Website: crate-barrel
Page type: billing-address
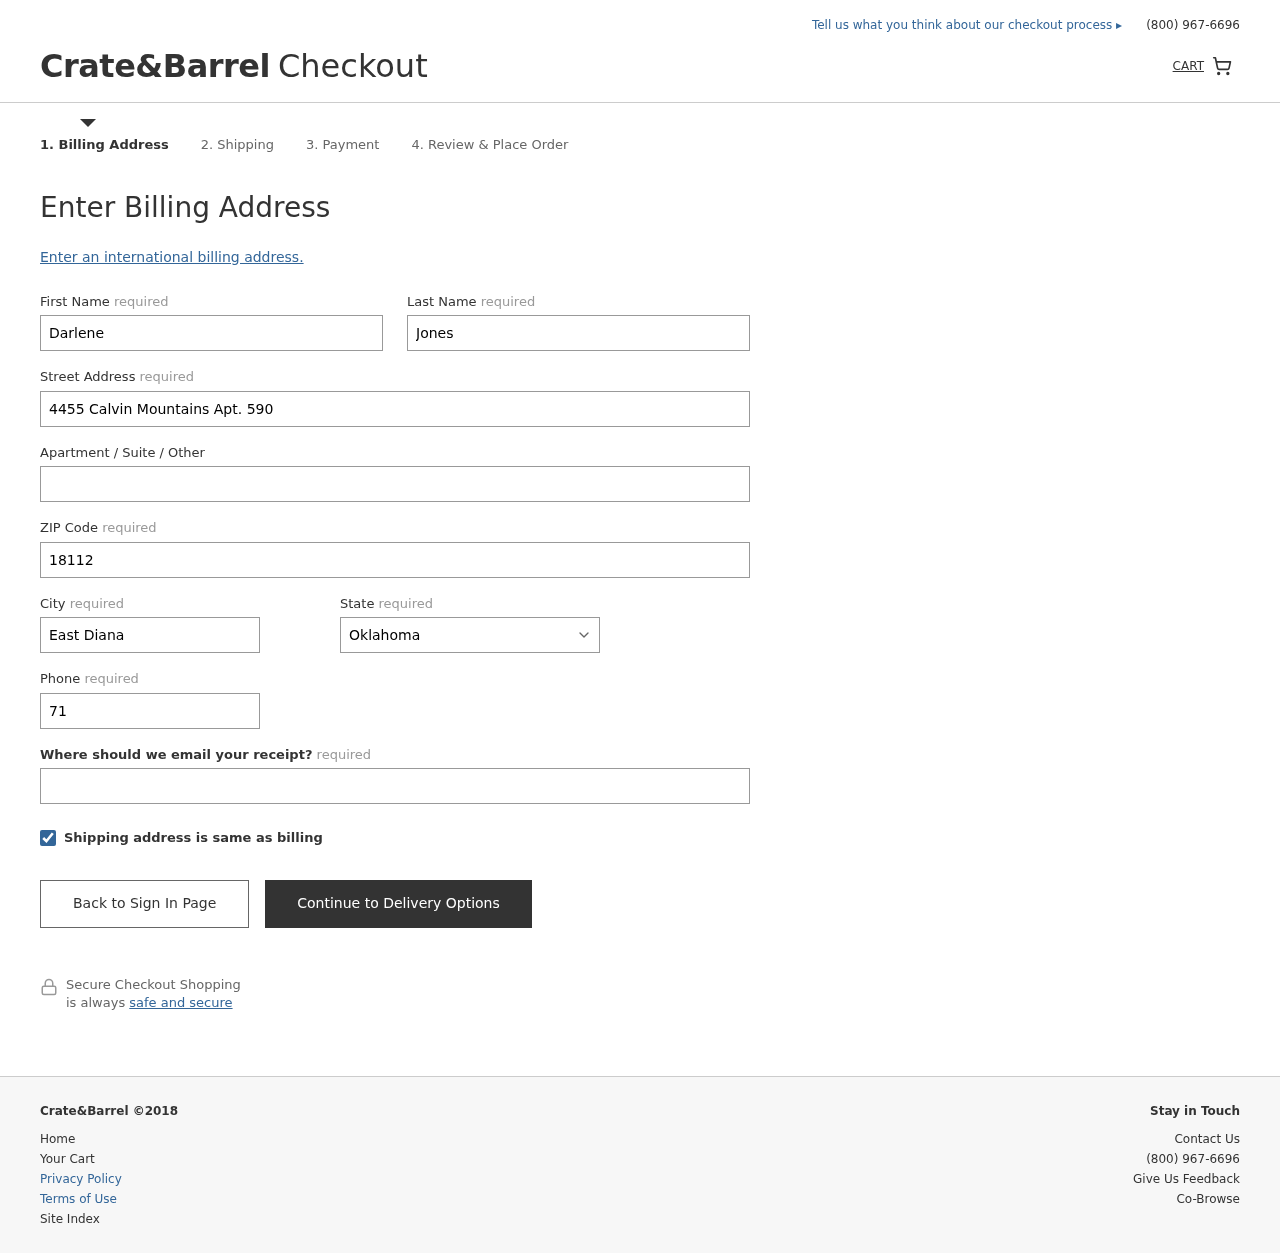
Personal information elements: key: PII_STATE
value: Oklahoma
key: PII_FIRSTNAME
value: Darlene
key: PII_LASTNAME
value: Jones
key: PII_STREET
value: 4455 Calvin Mountains Apt. 590
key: PII_POSTCODE
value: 18112
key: PII_CITY
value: East Diana
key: PII_PHONE
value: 7119379508
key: PII_EMAIL
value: darlene_jones@hotmail.com